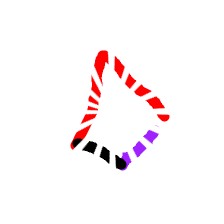
Shape: kite